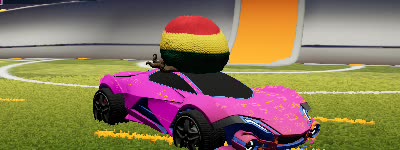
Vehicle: werewolf